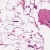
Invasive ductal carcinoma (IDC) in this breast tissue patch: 0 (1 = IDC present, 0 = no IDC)